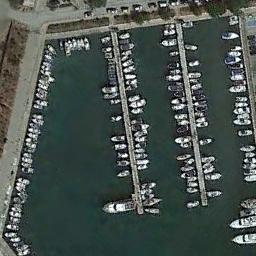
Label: harbor